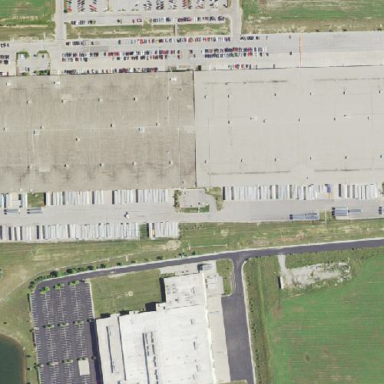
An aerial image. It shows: Warehouse.